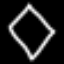
Label: diamond